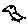
Label: bird